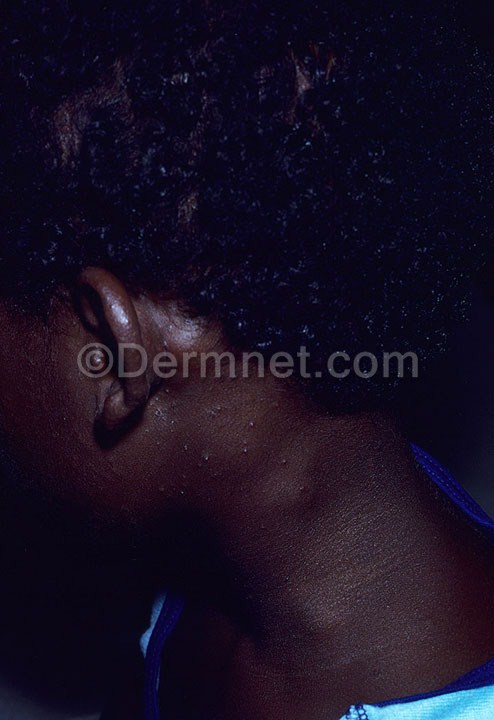
Disease: Tinea Ringworm Candidiasis and other Fungal Infections